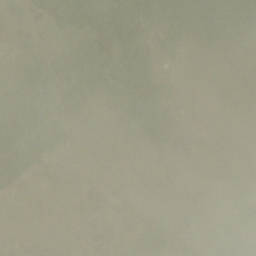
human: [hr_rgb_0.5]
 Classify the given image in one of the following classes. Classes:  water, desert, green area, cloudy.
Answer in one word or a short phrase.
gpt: cloudy